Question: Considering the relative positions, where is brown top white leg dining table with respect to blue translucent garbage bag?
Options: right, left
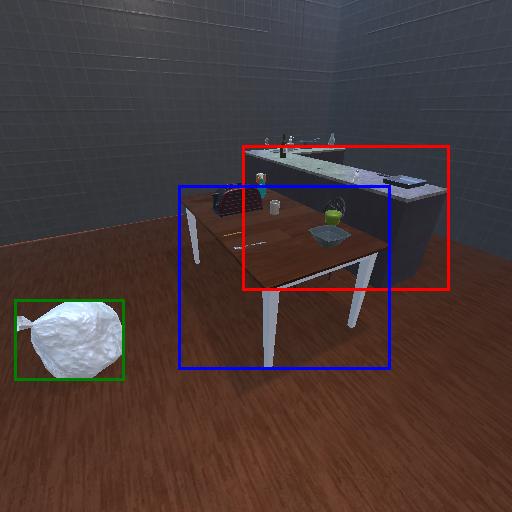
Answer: right